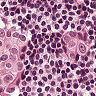
Metastatic tissue present: yes